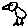
Label: bird